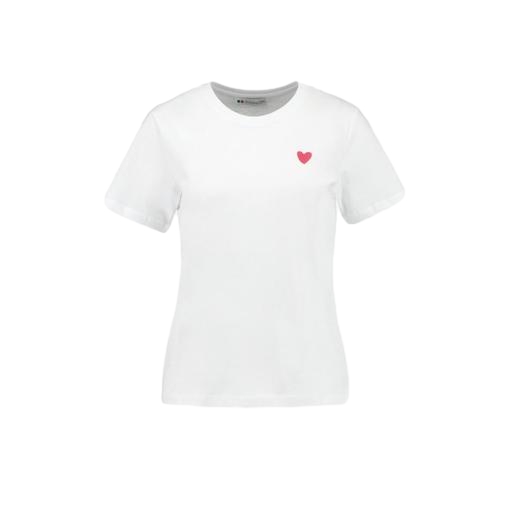
women's big red heart t-shirt, women's long red heart t-shirt, embroidered heart t-shirt, white background